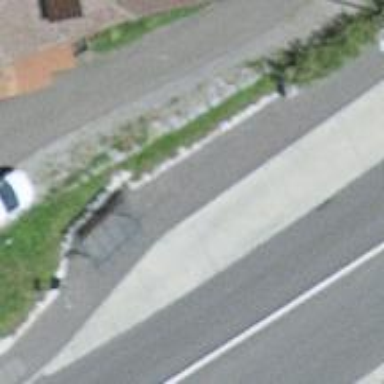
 serving as platform for public transportation."